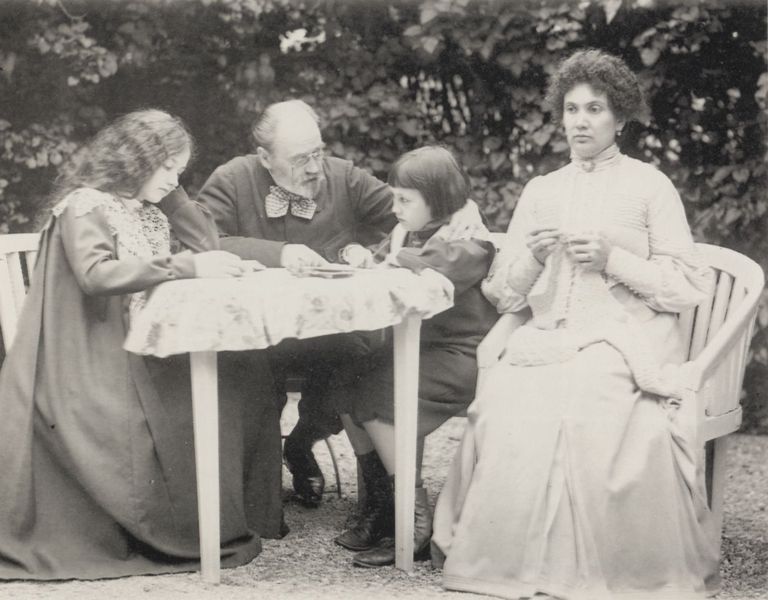
Titel: Mantes. Im Garten von Verneuil
Künstler: Francois Emile Zola
Schlagwörter: baum, blätter, gruppe, laub, mann, schatten, weiß, bäume, frauen, menschen, mädchen, sitzen, zola, äste, frau, grau, hell, hintergrund, jahrhundertwende, kleid, kleider, licht, männer, schmuck, schwarz, stuhl, stühle, tisch, blick, park, tuch, rock, schleife, bart, faru, lang, vollbart, holzstuhl, rückenlehne, tischbein, tischdecke, tischtuch, ast, strauch, busch, büsche, sonne, haare, mantel, sessel, stickerei, stoff, familie, familienporträt, kind, mutter, paar, saum, tochter, vater, blatt, brosche, locken, kinder, garten, lehrer, schuhe, russland, hecke, tag, hof, picknick, bank, draussen, gartenstuhl, handarbeit, nähen, stricken, glatze, aufrecht, lesen, konzentriert, sticken, junge, nachdenklich, fliege, geschwister, konzentration, foto, fotografie, photographie, spange, fussboden, knabe, bub, schwarz-weiss, brille, bürger, stiefel, freud, kneifer, photo, ehepaar, abwesend, schreiben, stuhlbein, stuhlbeine, laubbäume, hamd, hausarbeit, lernen, im freien, fotographie, töchter, tishc, familien, sohn, erklären, russisch, sträuche, strickzeug, blicj, reform, nähzeug, shcuhe, fotograife, lorgnon, unterrichten, binokel, schnürstiefel, bürgersfamilie, hausaufgaben, nehen, hauslehrer, stricknadeln, schulaufgaben, sonntagmorgen, mutter ausgeschlossen, famielienportrait, stiefelk, mahn, kelloq, familienidyl